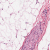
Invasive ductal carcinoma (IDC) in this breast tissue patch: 0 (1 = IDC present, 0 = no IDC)